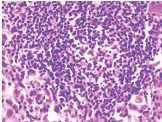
Pathological results. (I) Localized aggregation of lymphocytes to form nodules, and the formation of a central germinal center of the nodule is seen, consistent with tertiary lymphoid structures.
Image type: pathology (h&e)